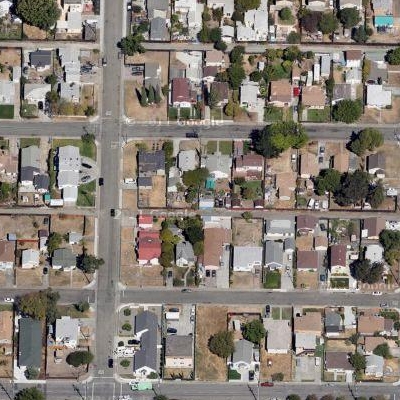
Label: fResident